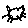
Label: cat